Question: I have looked through various posts to try and solve my problem such as:
<URL>
Although none work for my own specific needs. I am passing a number of dates (enableDays) into Datepicker, the dates that I pass in are the only dates available for the user to select. I need to highlight this specific set of dates in green

in the above picture, only the dates 28/30/31 are available for the user to select; I need these 3 dates highlighted in green.
my datepicker code so far:
'''
<script src="~/Scripts/jquery-ui-1.12.1.min.js"></script>
<script>
jQuery(function () {
var enableDays = ['@Html.Raw(string.Join("','",
Model.Select(d => d.Date.ToString("dd-MM-yyyy"))))'];
console.log(enableDays);
function enableAllTheseDays(date) {
var sdate = $.datepicker.formatDate('dd-mm-yy', date)
console.log(sdate)
if ($.inArray(sdate, enableDays) != -1) {
return [true];
}
return [false];
}
$("#txtDate").datepicker({
dateFormat: "dd/MM/yy",
beforeShowDay: enableAllTheseDays,
});
});
</script>
'''
The enableDays is an array of dates to be shown to the user in the Datepicker. E.g. in this case the array would be ['28-08-2019', '30-08-2019', '31-08-2019']
can anyone tell me how I can highlight only the 'enableDays' in green?
Cheers
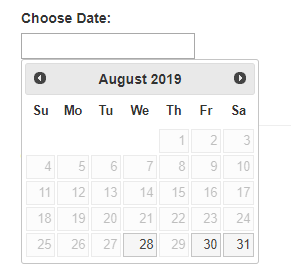
Answer: The resulting array must have 2 elements, and can have a optional 3rd:
> A function that takes a date as a parameter and must return an array with:'[0]': true/false indicating whether or not this date is selectable'[1]': a CSS class name to add to the date's cell or '""' for the default presentation'[2]': an optional popup tooltip for this date
Your results only contain 1 element. Consider the following example:
'''
$(function() {
var enableDays = ['28-08-2019', '30-08-2019', '31-08-2019'];
console.log(enableDays);
function enableAllTheseDays(date) {
var fDate = $.datepicker.formatDate('dd-mm-yy', date);
var result = [false, ""];
$.each(enableDays, function(k, d) {
if (fDate === d) {
result = [true, "highlight-green"];
}
});
return result;
}
$("#txtDate").datepicker({
dateFormat: "dd/MM/yy",
beforeShowDay: enableAllTheseDays,
});
});
'''
'''
.highlight-green {
/* Cell */
background-color: green;
}
.highlight-green a.ui-state-default {
/* Link */
}
'''
'''
<link rel="stylesheet" href="//code.jquery.com/ui/1.12.1/themes/base/jquery-ui.css">
<script src="https://code.jquery.com/jquery-1.12.4.js"></script>
<script src="https://code.jquery.com/ui/1.12.1/jquery-ui.js"></script>
<p>Date: <input type="text" id="txtDate"></p>
'''
You can use CSS to manipulate the style.